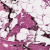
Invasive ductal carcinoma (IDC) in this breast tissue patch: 0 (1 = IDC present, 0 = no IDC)